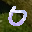
Label: 0